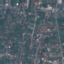
Land use / land cover: Residential